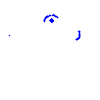
Particle: kaon